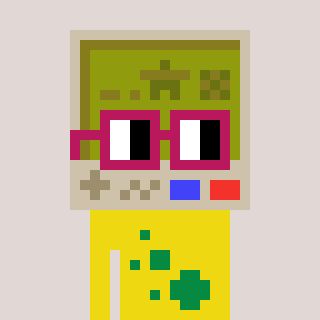
a pixel art character with square dark red glasses, a gameboy-shaped head and a yellow-colored body on a warm background